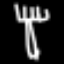
Label: fork